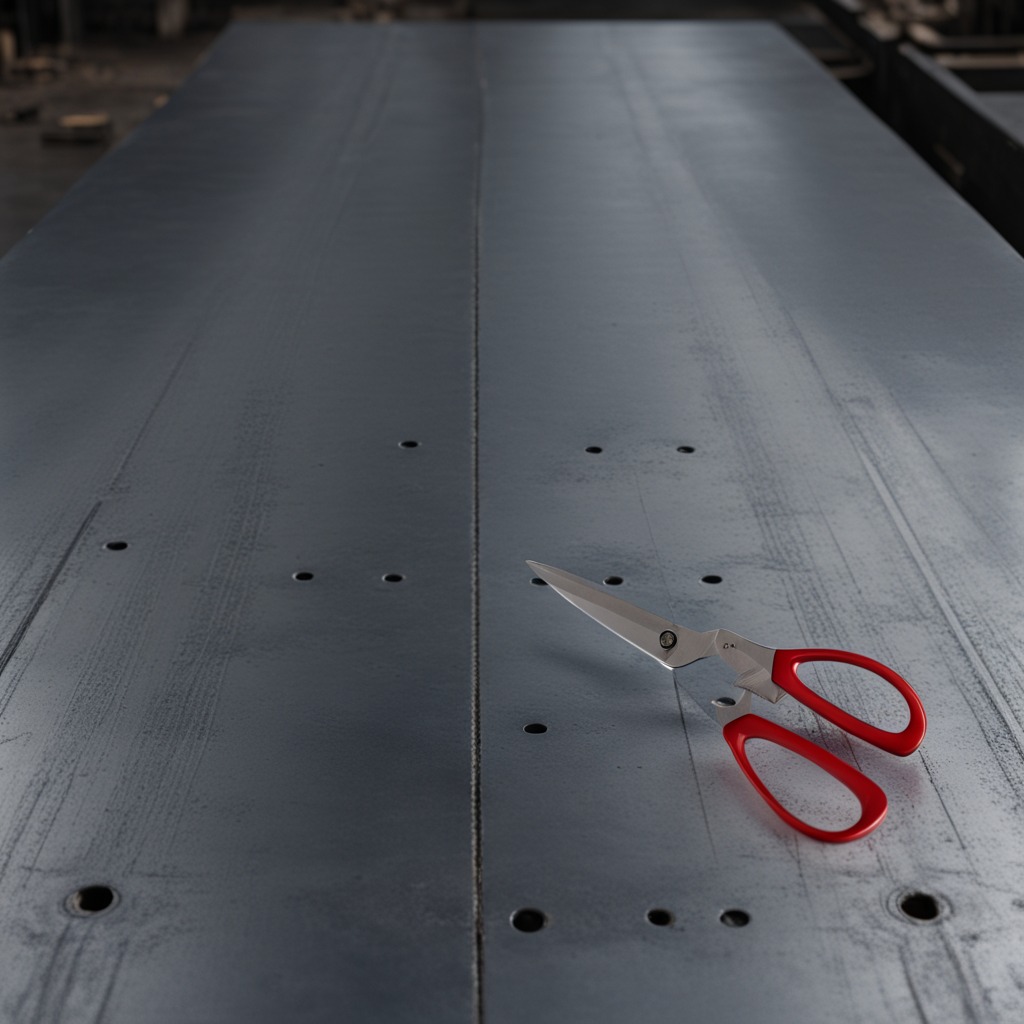
A scissor is lying on a cold steel table in a mining workshop.